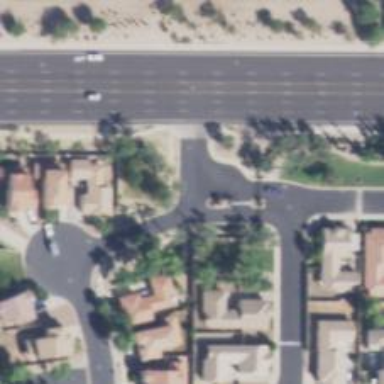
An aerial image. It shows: Residential road with sidewalk on the left side.